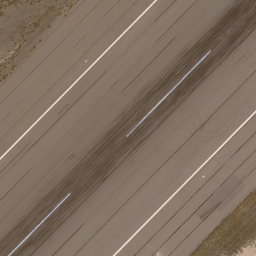
Label: runway